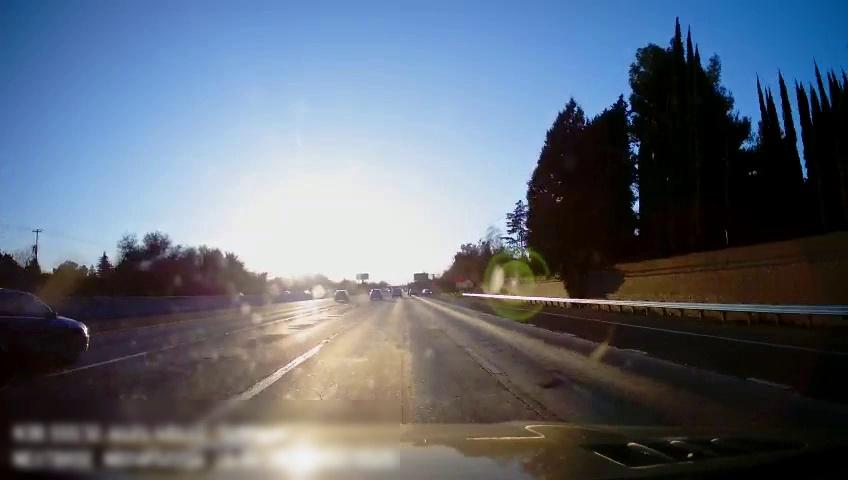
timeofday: Day
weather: Sunny
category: Drivable Space
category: Vehicles | Truck
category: Vehicles | SUV
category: Vehicles | SUV
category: Vehicles | SUV
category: Lanes | Alternate Lane
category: Lanes | Alternate Lane
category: Lanes | Current Lane
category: Lanes | Current Lane
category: Lanes | Alternate Lane
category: Lanes | Alternate Lane
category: Traffic | Signs
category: Traffic | Signs